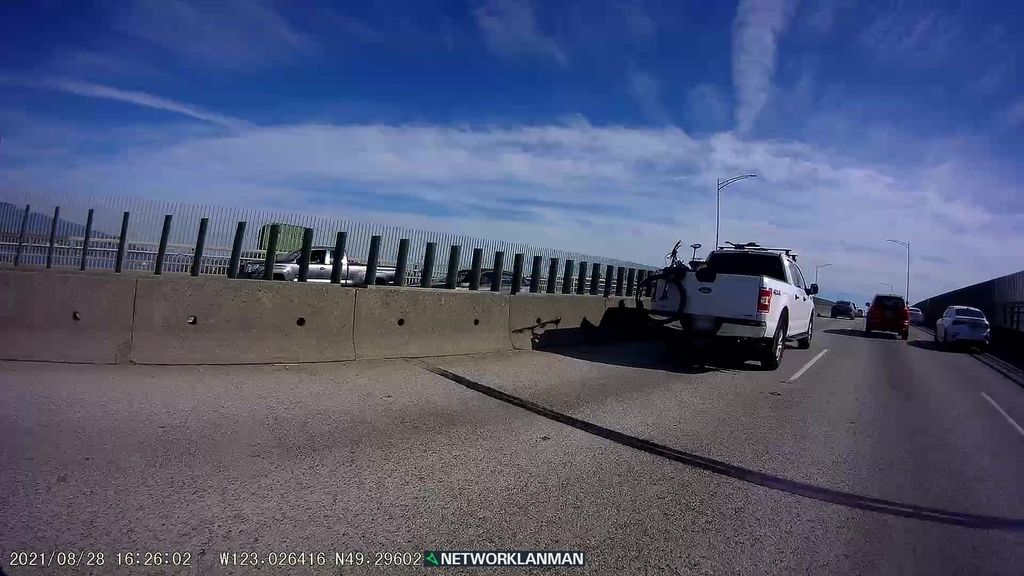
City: vancouver